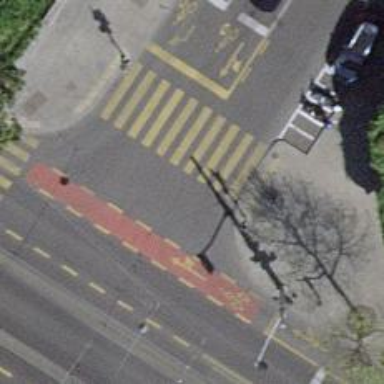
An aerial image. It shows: Crossing with traffic signals. It is zebra crossing.